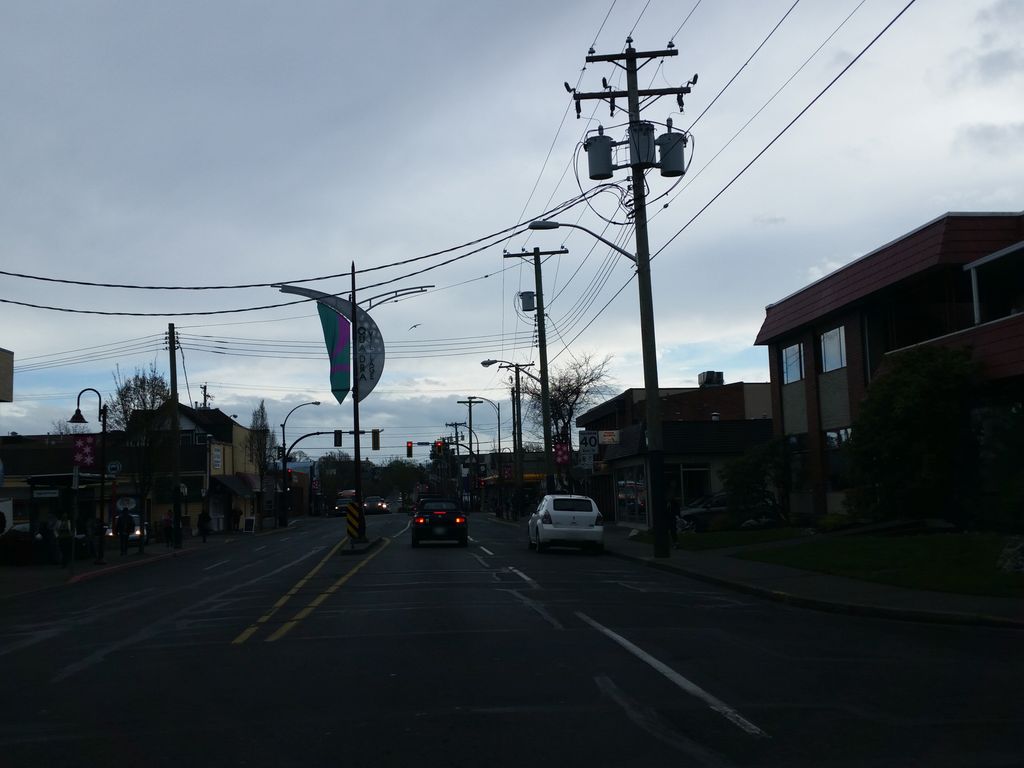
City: victoria